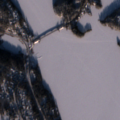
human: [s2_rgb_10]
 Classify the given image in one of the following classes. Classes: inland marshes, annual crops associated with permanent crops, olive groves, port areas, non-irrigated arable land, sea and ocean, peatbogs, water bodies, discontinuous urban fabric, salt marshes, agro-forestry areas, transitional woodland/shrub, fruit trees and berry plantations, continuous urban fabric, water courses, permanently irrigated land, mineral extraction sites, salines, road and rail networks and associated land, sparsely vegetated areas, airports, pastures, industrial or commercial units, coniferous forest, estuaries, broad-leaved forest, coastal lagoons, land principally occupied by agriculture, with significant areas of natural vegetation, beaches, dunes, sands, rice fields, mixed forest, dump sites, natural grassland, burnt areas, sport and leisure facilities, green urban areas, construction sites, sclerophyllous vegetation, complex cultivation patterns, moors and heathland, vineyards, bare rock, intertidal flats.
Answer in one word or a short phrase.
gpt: discontinuous urban fabric, broad-leaved forest, coniferous forest, mixed forest, water bodies